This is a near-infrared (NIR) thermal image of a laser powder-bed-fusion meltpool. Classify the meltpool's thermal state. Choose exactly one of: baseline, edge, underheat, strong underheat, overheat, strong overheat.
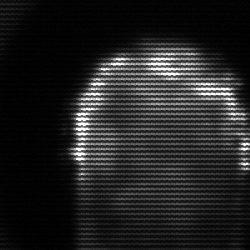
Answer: baseline